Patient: sex F, age 68
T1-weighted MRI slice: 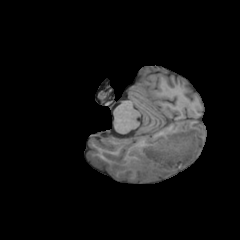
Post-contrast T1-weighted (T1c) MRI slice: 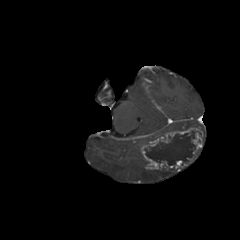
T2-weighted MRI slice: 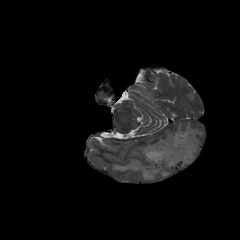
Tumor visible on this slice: yes
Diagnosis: Glioblastoma, IDH-wildtype
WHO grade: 4